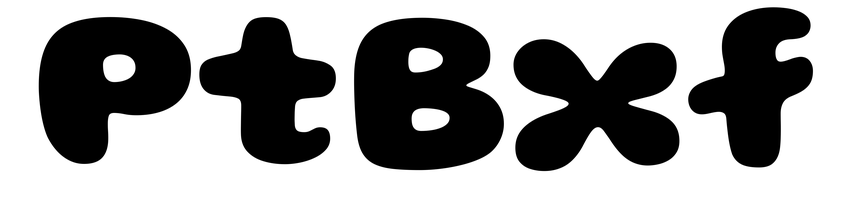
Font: Gluten_ExtraBold